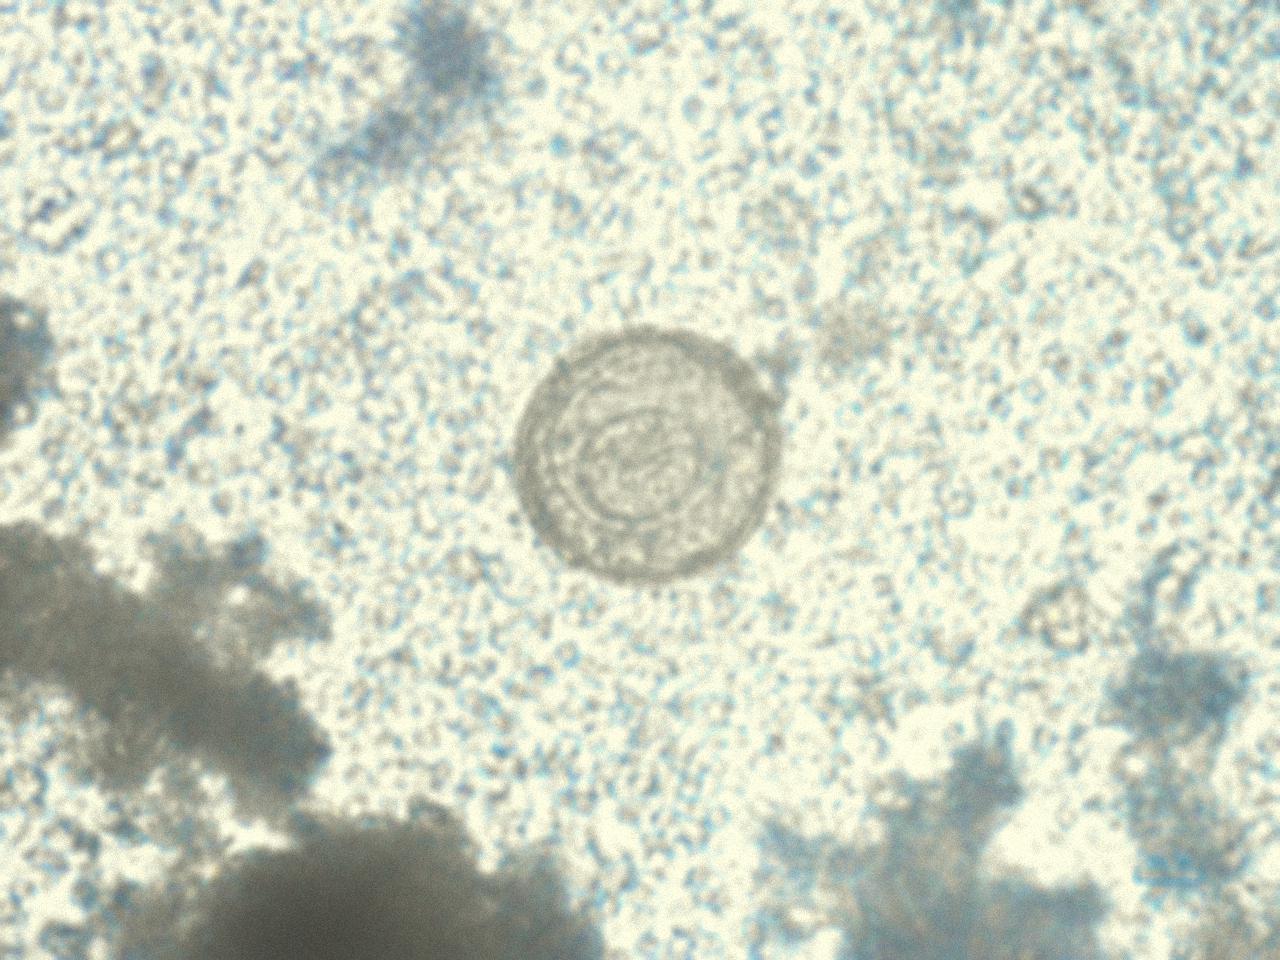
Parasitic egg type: Hymenolepis diminuta